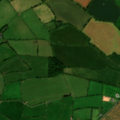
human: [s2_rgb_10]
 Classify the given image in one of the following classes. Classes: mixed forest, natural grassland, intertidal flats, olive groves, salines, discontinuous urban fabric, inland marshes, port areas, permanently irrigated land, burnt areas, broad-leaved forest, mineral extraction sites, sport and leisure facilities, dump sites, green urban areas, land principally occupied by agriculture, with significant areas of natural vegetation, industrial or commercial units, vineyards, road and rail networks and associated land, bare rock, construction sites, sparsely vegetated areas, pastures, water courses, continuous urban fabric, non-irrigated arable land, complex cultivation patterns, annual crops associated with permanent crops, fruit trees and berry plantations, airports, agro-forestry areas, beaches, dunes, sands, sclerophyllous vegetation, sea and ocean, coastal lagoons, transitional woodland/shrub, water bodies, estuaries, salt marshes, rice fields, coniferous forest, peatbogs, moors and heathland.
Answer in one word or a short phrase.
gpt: non-irrigated arable land, pastures